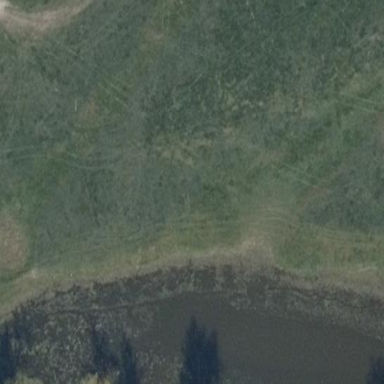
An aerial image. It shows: Wetland area characterized by wet meadow.